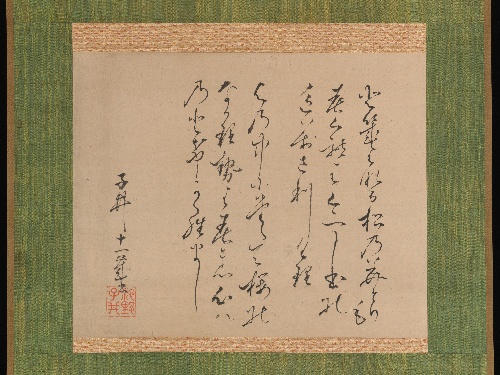
Artist: Ike Taiga
Artist bio: Japanese, 1723–1776
Date: 1734
Object type: Hanging scroll
Classification: Paintings
Medium: Hanging scroll; ink on paper
Culture: Japan
Period: Edo period (1615–1868)
Dimensions: Image: 10 1/2 × 13 1/8 in. (26.7 × 33.3 cm)
Overall with mounting: 42 15/16 × 17 7/8 in. (109 × 45.4 cm)
Overall with knobs: 42 15/16 × 20 1/2 in. (109 × 52 cm)
Department: Asian Art
Credit line: Mary Griggs Burke Collection, Gift of the Mary and Jackson Burke Foundation, 2015
Accession year: 2015
Repository: Metropolitan Museum of Art, New York, NY
Tags: Poetry